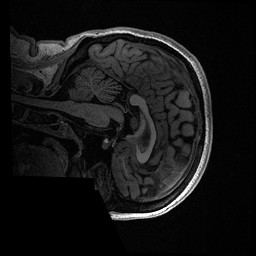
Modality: T1w
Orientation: sagittal
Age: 21
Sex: female
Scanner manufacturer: ge
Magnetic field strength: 3 T
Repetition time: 0.006952 s
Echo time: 0.00292 s